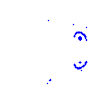
Particle: kaon